Question: I have a frontpage with a line of icons. The size of them are relative to the viewport. When i tap some of the icons i want to expand a div under the line of icons(iTunes-style) with some content. I use jQuery and have tried slideDown, with and without append the content to the icon-div, but it does not think of the rest of the line.
I can not separate each line with a div since number of icons on one line is not consistent.

I have tried this library, but due terrible documentation i didnt manage to make it work, any suggestions:
<URL>
'''
$(document).ready(function(e){
$('#1').on('click',function(){
$('.dropdownwrap').slideToggle();
});
'''
'''
<div id="1" class="app"><a href="#"><img src="http://www.lorempixel.com/121/121" alt=""/></a>
<a href="#">Icon-Label</a> </div>
<div class="dropdownwrap"></div>
<div id="2" class="app"><a href="#"><img src="http://www.lorempixel.com/121/121" alt=""/></a> <a href="#">Icon-Label</a> </div>
<div id="3" class="app"><a href="#"><img src="http://www.lorempixel.com/121/121" alt=""/></a> <a href="#">Icon-Label</a> </div>
<div id="5" class="app"><a href="#"><img src="http://www.lorempixel.com/121/121" alt=""/></a> <a href="#">Icon-Label</a> </div>
<div id="6" class="app"><a href="#"><img src="http://www.lorempixel.com/121/121" alt=""/></a> <a href="#">Icon-Label</a> </div>
<div id="7" class="app"><a href="#"><img src="http://www.lorempixel.com/121/121" alt=""/></a> <a href="#">Icon-Label</a> </div>
<div id="8" class="app"><a href="#"><img src="http://www.lorempixel.com/121/121" alt=""/></a>
<a href="#">Icon-Label</a> </div>
<div id="9" class="app"><a href="#"><img src="http://www.lorempixel.com/121/121" alt=""/></a> <a href="#">Icon-Label</a> </div>
<div id="10" class="app"><a href="#"><img src="http://www.lorempixel.com/121/121" alt=""/></a> <a href="#">Icon-Label</a> </div>
<div id="11" class="app"><a href="#"><img src="http://www.lorempixel.com/121/121" alt=""/></a> <a href="#">Icon-Label</a> </div>
<div id="12" class="app"><a href="#"><img src="http://www.lorempixel.com/121/121" alt=""/></a> <a href="#">Icon-Label</a> </div>
<div id="13" class="app"><a href="#"><img src="http://www.lorempixel.com/121/121" alt=""/></a> <a href="#">Icon-Label</a> </div>
'''
'''
.app {
float: left;
width: 14.28%;
padding: 1%;
font-weight: 300;
font-size: 14px;
white-space:nowrap;
position:relative;
text-align:center;
}
.app a {
display:block;
}
.app img {
max-width: 121px;
width: 100%;
}
.dropdownwrap{
height:auto;
float:left;
margin:0px 0px 20px 0px;
background-color:#434343;
display:none;
padding:20px;
}
'''
<URL>
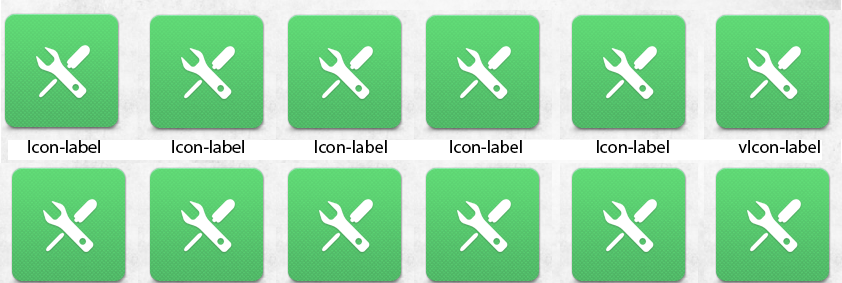
Answer: try this
<URL>
'''
<div id="1" class="app"><a href="#"><img src="http://www.lorempixel.com/121/121" alt=""/></a>
<a href="#">Icon-Label</a> </div>
<div id="2" class="app"><a href="#"><img src="http://www.lorempixel.com/121/121" alt=""/></a> <a href="#">Icon-Label</a> </div>
<div id="3" class="app"><a href="#"><img src="http://www.lorempixel.com/121/121" alt=""/></a> <a href="#">Icon-Label</a> </div>
<div id="5" class="app"><a href="#"><img src="http://www.lorempixel.com/121/121" alt=""/></a> <a href="#">Icon-Label</a> </div>
<div id="6" class="app"><a href="#"><img src="http://www.lorempixel.com/121/121" alt=""/></a> <a href="#">Icon-Label</a> </div>
<div id="7" class="app"><a href="#"><img src="http://www.lorempixel.com/121/121" alt=""/></a> <a href="#">Icon-Label</a> </div>
<div class="boxWrapper">
<div class="dropdownwrap" for="1"></div>
<div class="dropdownwrap" for="2"></div>
<div class="dropdownwrap" for="3"></div>
<div class="dropdownwrap" for="5"></div>
<div class="dropdownwrap" for="6"></div>
<div class="dropdownwrap" for="7"></div>
</div>
<div id="8" class="app"><a href="#"><img src="http://www.lorempixel.com/121/121" alt=""/></a>
<a href="#">Icon-Label</a> </div>
<div id="9" class="app"><a href="#"><img src="http://www.lorempixel.com/121/121" alt=""/></a> <a href="#">Icon-Label</a> </div>
<div id="10" class="app"><a href="#"><img src="http://www.lorempixel.com/121/121" alt=""/></a> <a href="#">Icon-Label</a> </div>
<div id="11" class="app"><a href="#"><img src="http://www.lorempixel.com/121/121" alt=""/></a> <a href="#">Icon-Label</a> </div>
<div id="12" class="app"><a href="#"><img src="http://www.lorempixel.com/121/121" alt=""/></a> <a href="#">Icon-Label</a> </div>
<div id="13" class="app"><a href="#"><img src="http://www.lorempixel.com/121/121" alt=""/></a> <a href="#">Icon-Label</a> </div>
<div class="boxWrapper">
<div class="dropdownwrap" for="8"></div>
<div class="dropdownwrap" for="9"></div>
<div class="dropdownwrap" for="10"></div>
<div class="dropdownwrap" for="11"></div>
<div class="dropdownwrap" for="12"></div>
<div class="dropdownwrap" for="13"></div>
</div>
'''
js
'''
$(document).ready(function(e){
$('.app').on('click',function(){
var $this = $(this);
var id = $this.attr('id');
if($this.hasClass('active'))
return;
$('.app').removeClass('active')
$('.dropdownwrap').css('display','none');
$this.addClass('active');
$('[for="'+ id +'"]').slideToggle();
});
});
'''